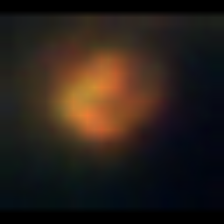
Taxon: NanoPlankton
Group: Other